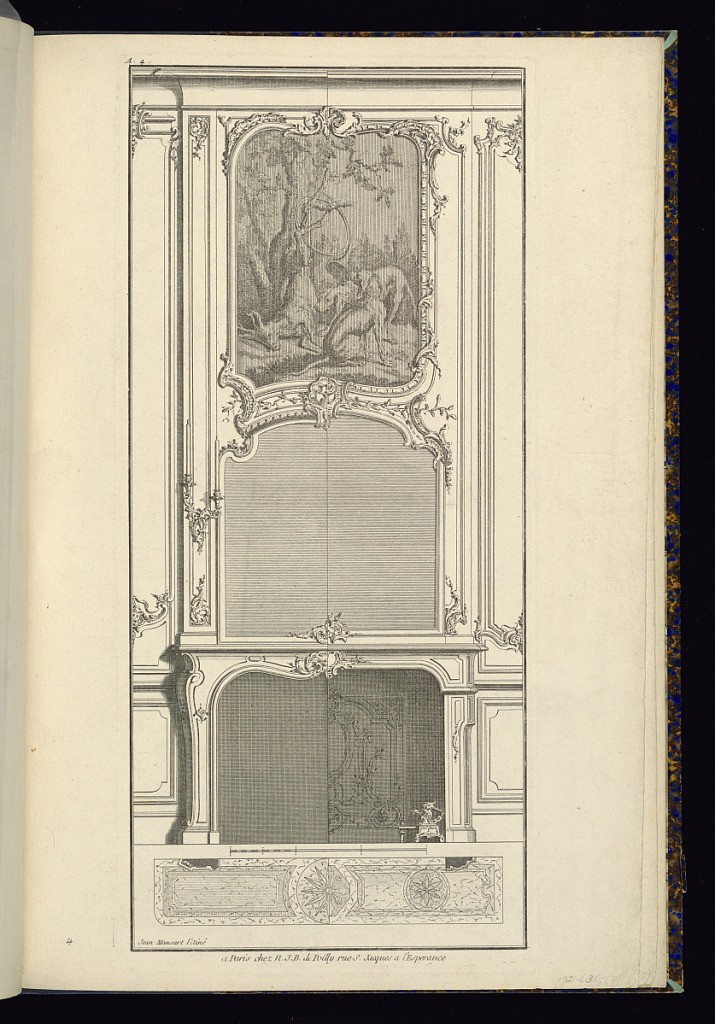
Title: Fireplace (Chimney Piece and Mantel) Designs
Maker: Jean Mansart de Jouy, French, 1705 - 1783
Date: mid- 18th–late 18th century
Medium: Etching and engraving on laid paper
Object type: Print
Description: Designs for a chimney piece (fireplace, overmantel mirror and painting above) illustrated as a detailed wall elevation with two different options in the design (split in half). Below, a plan view of the mantelpiece and front hearth (flooring in front of the fireplace) with a scale. The designs feature rococo ornament and motifs, with c-scrolls, cartouches, clasps, fleurons, scrolling leaves (rinceaux), shells, wave, and egg patterns, palmettes, foliage, and sprigs. The fireplace design to the right, features an ornately decorated back-plate with an andiron in the shape of a dragon on a base. The left side of the overmantel mirror includes a narrow panel with a two-candled wall sconce. The painting above depicts a hunting scene with a dead deer and two dogs in a landscape. It is framed by ornately decorated moulding, and clasps. The walls flanking the chimney piece feature ornately moulded paneling (boiserie), with large horizontal panels and Dado panels below. Below the chimney piece, a plan view of the mantel shows the shapes of its molding, and the marble front hearth designs with two different options for the decoration, including stars and rosettes. The plate is numbered and signed.